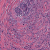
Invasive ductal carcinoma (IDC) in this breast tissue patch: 1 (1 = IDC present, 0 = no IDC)